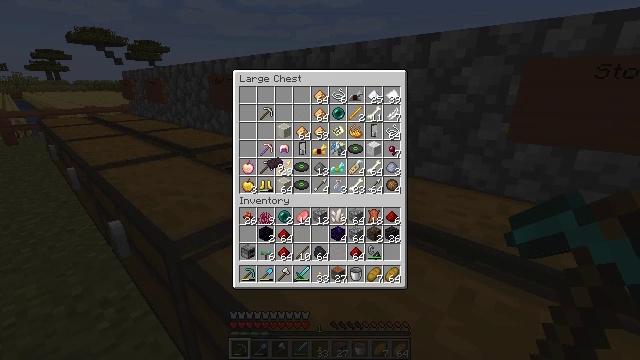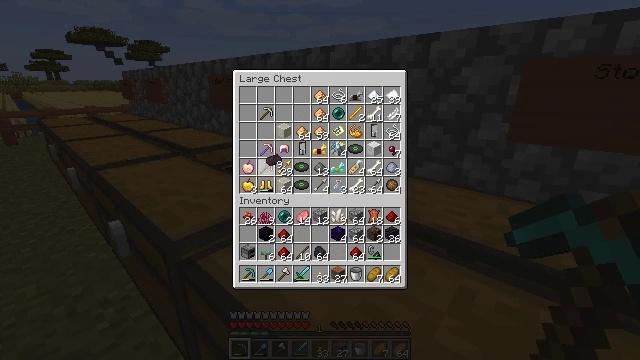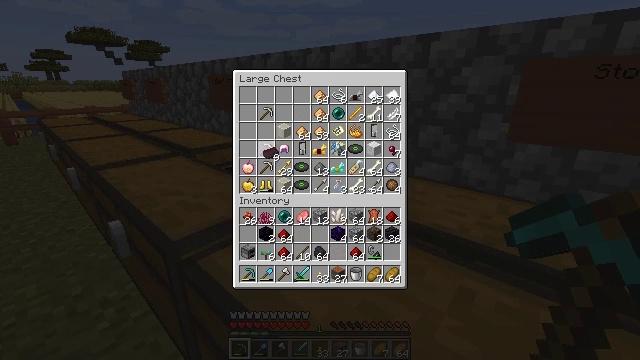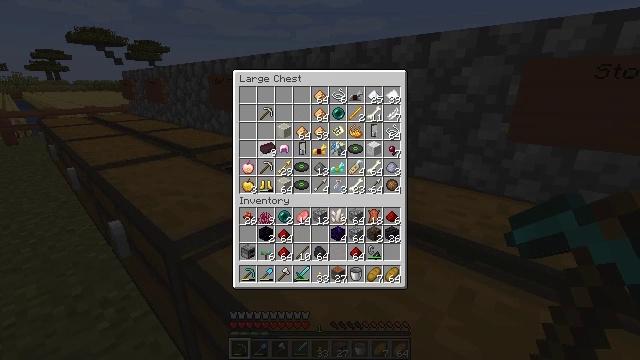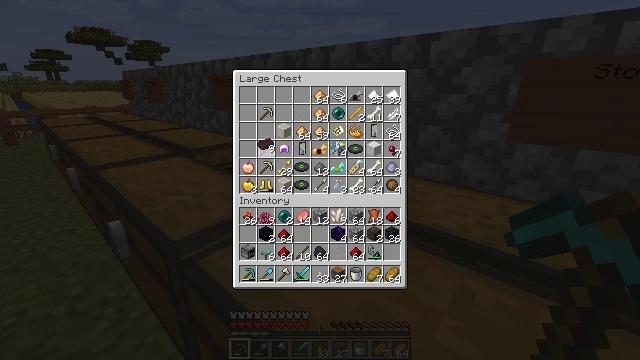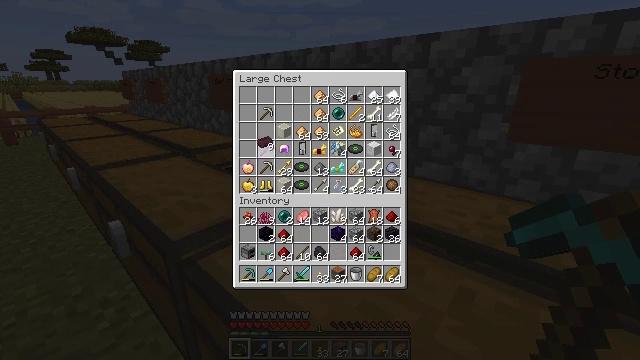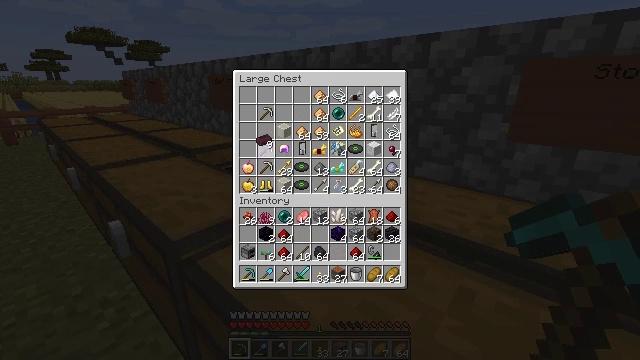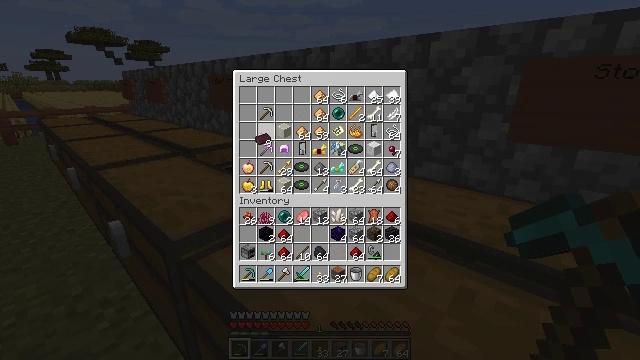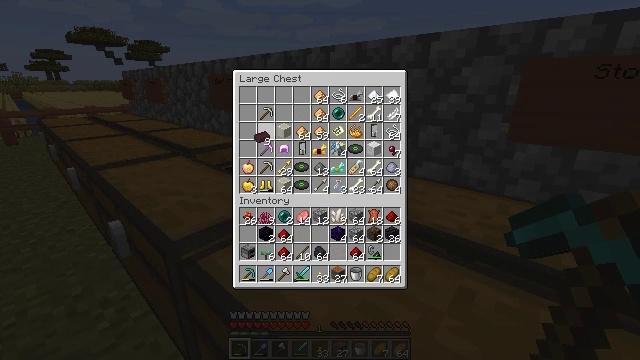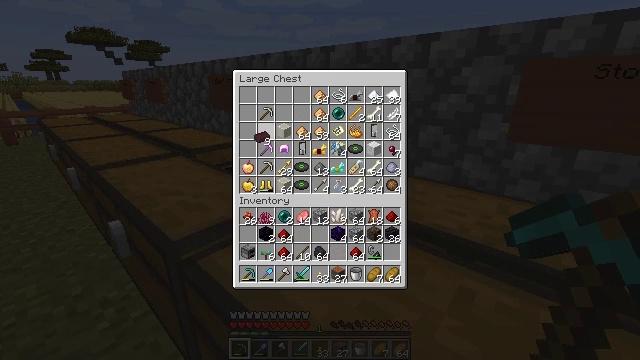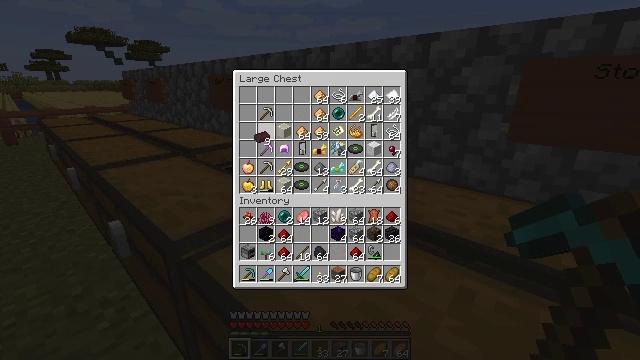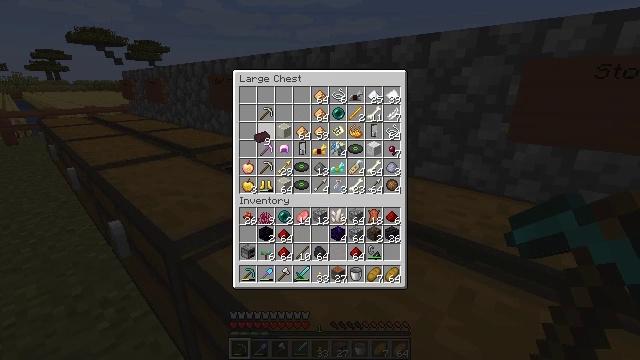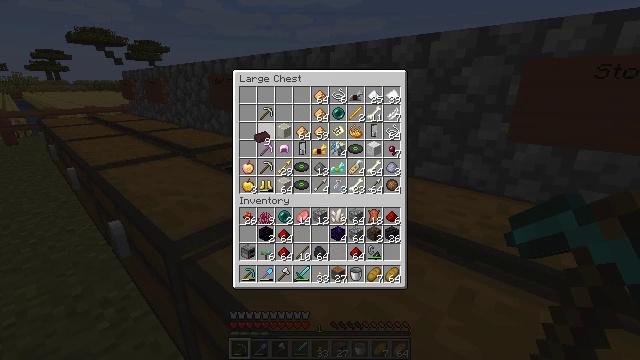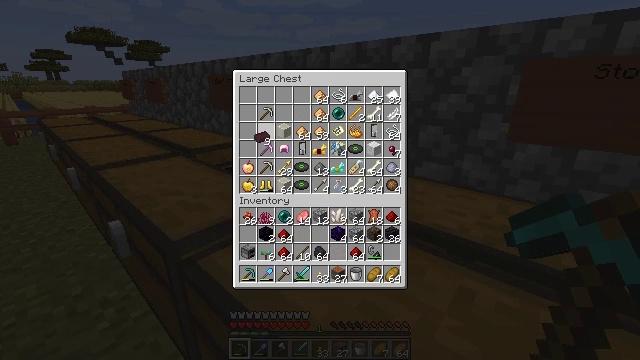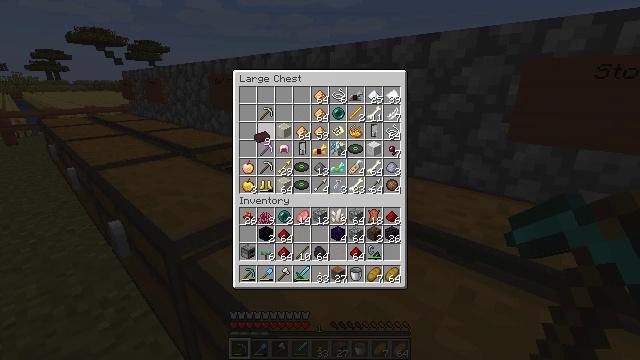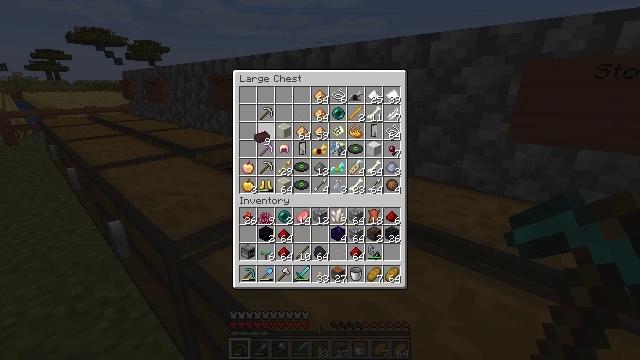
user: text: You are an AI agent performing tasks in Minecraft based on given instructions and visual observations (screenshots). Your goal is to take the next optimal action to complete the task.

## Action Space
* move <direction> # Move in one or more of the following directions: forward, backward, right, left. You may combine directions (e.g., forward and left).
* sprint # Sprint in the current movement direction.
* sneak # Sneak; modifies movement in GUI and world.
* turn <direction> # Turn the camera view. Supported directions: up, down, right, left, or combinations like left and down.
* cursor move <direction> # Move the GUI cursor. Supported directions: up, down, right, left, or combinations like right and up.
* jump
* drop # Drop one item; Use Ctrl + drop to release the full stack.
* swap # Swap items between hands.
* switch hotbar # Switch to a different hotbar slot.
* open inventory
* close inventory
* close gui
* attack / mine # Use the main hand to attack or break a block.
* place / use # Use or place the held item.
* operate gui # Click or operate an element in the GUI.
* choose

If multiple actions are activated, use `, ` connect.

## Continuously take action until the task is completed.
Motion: motion action
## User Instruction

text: Remove a furnace from the inventory.
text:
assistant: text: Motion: no_op
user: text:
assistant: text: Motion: cursor move up
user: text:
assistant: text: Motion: no_op
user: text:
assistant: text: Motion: no_op
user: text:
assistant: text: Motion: no_op
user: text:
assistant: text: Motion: no_op
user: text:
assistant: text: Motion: no_op
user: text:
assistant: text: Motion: no_op
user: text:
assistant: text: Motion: no_op
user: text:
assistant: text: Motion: no_op
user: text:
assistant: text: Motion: no_op
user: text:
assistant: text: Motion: no_op
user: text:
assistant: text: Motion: no_op
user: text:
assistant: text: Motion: no_op
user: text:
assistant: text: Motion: no_op
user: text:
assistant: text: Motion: operate gui
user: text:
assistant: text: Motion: operate gui
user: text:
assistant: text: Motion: operate gui
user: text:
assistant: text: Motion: operate gui
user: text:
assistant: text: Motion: no_op
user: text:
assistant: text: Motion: no_op
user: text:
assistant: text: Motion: no_op
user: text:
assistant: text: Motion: no_op
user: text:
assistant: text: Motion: no_op
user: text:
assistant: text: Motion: no_op
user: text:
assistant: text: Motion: no_op
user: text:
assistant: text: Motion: no_op
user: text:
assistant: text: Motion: no_op
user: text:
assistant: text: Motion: no_op
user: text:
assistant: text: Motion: no_op